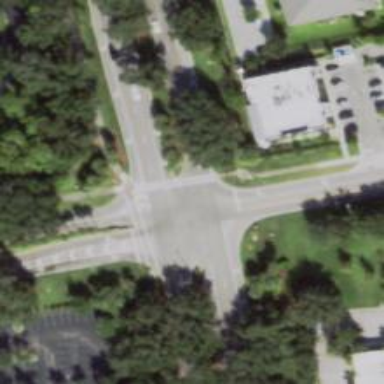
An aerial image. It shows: Traffic island located on footway.